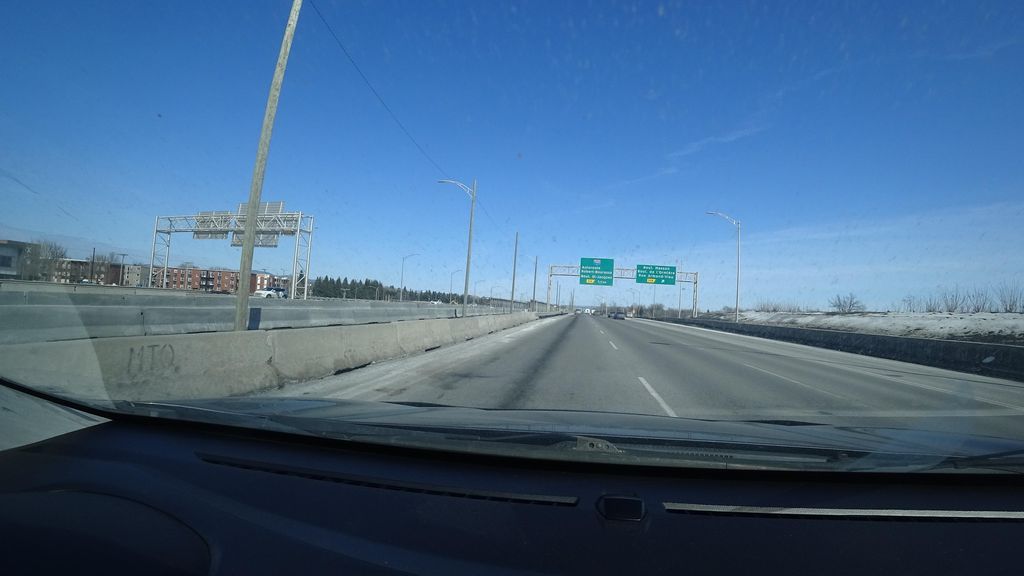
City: quebec_city